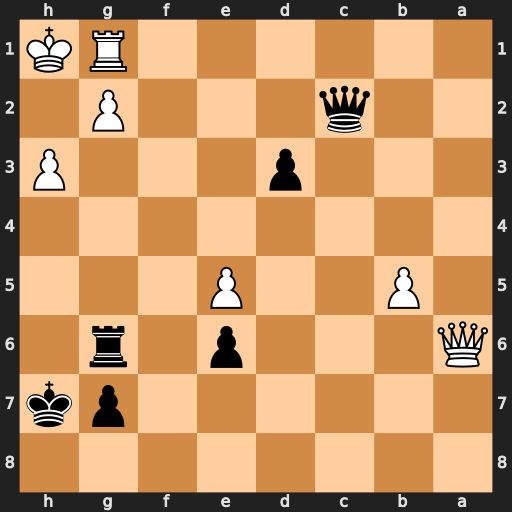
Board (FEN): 8/6pk/Q3p1r1/1P2P3/8/3p3P/2q3P1/6RK
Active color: b
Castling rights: -
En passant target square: -
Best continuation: d2 Qd6 Rxg2 Rxg2 d1=Q+ Qxd1 Qxd1+